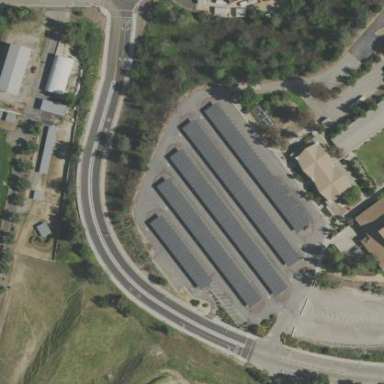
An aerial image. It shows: Solar photovoltaic panel generator on the roof of building.